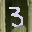
Label: 3